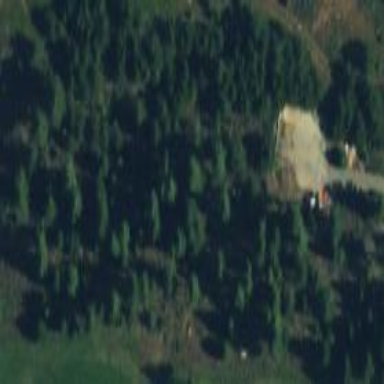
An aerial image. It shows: Woodland with evergreen needle-leaved trees.